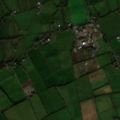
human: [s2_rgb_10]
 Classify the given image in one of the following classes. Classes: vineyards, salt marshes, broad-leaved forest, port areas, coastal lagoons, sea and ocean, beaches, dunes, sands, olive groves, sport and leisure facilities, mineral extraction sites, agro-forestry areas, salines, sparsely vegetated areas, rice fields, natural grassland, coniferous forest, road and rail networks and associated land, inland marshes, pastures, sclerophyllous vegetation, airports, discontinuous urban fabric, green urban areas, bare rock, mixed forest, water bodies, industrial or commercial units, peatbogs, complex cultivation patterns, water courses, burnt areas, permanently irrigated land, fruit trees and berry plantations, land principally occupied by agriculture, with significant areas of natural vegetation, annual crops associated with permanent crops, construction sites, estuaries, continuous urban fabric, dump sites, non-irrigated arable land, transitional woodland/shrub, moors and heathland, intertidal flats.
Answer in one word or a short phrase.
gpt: non-irrigated arable land, pastures